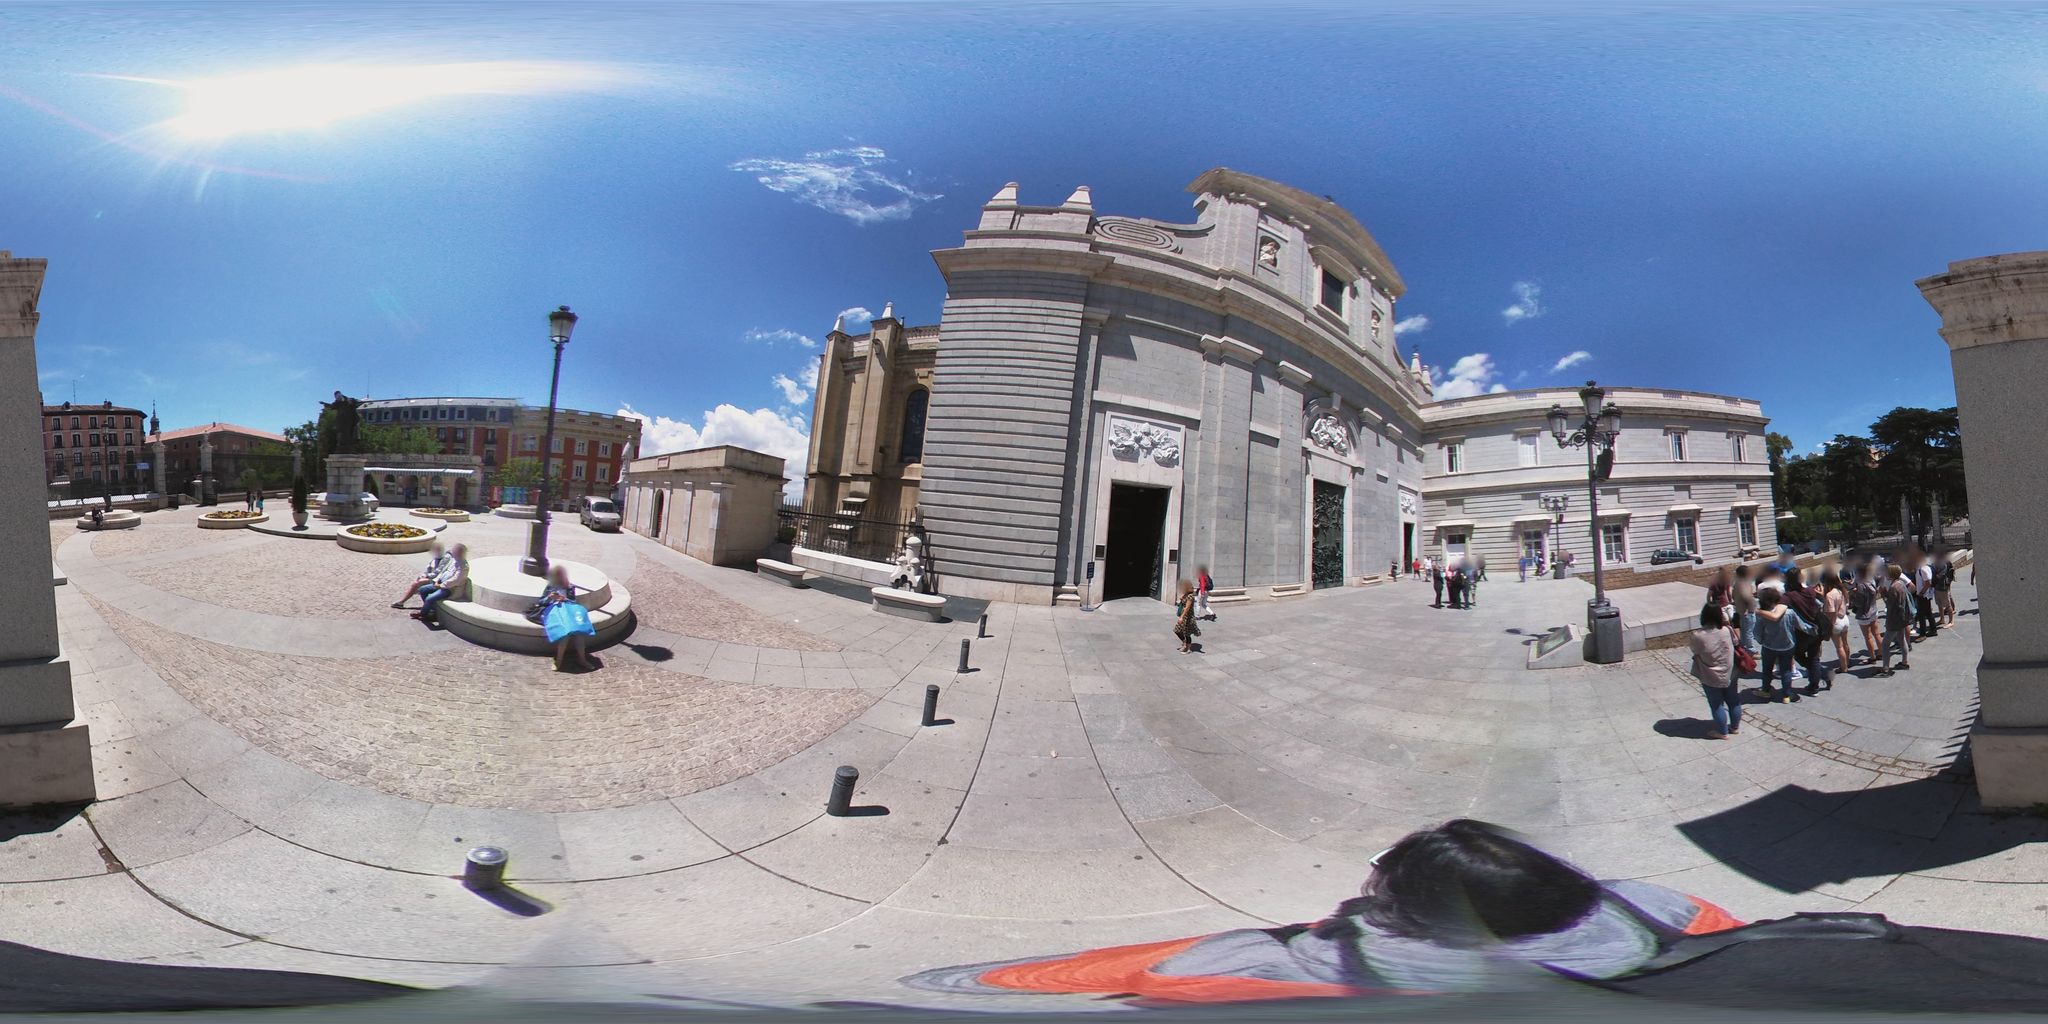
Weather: clear
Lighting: day
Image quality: good
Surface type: walking surface
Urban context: urban centre
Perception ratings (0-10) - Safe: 2.57, Lively: 7.7, Beautiful: 2.8, Boring: 3.66, Depressing: 6.84, Wealthy: 2.48